七年级 · 组合几何学
如图, 下列说法中错误的是 ( )

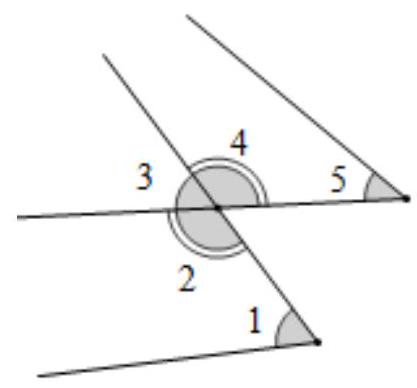
A. $\angle 3$ 和 $\angle 5$ 是同位角
B. $\angle 4$ 和 $\angle 5$ 是同旁内角
C. $\angle 2$ 和 $\angle 4$ 是对顶角
D. $\angle 2$ 和 $\angle 5$ 是内错角

答案: D
解析: 【答案】D

解: $A . \angle 3$ 和 $\angle 5$ 是同位角, 正确;

B. $\angle 4$ 和 $\angle 5$ 是同旁内角, 正确;

C. $\angle 2$ 和 $\angle 4$ 是对顶角, 正确;

D. $\angle 2$ 和 $\angle 5$ 不是内错角, 错误.

故选 $D$.